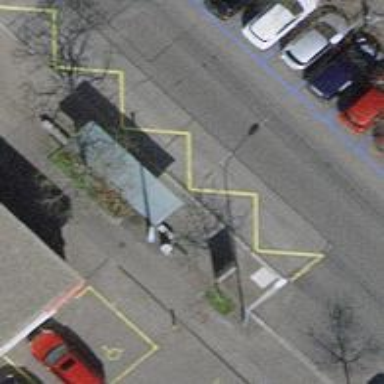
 serving as platform for public transportation."